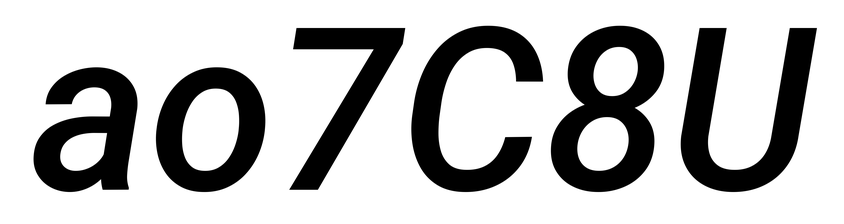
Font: Roboto-Italic_Medium_Italic